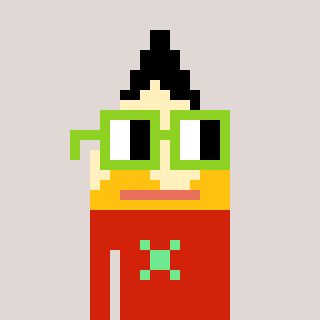
a pixel art character with square light green glasses, a pencil-shaped head and a red-colored body on a warm background